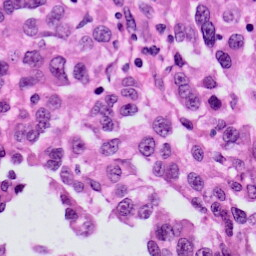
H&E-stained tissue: Skin